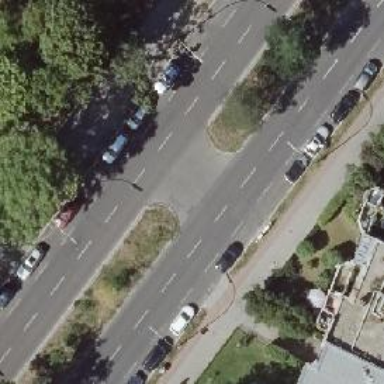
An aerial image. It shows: Secondary link road with asphalt surface.